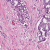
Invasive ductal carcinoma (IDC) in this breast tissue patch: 1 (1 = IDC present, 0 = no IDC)